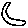
Label: moon